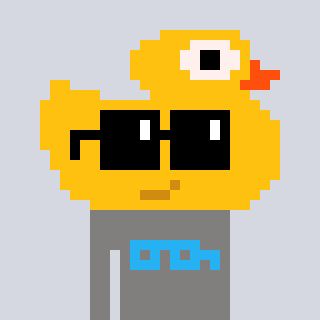
a pixel art character with square black sunglasses, a ducky-shaped head and a bluegrey-colored body on a cool background